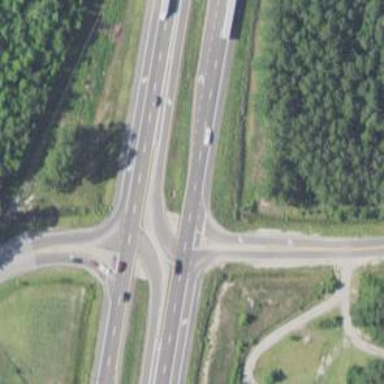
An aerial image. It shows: This image shows trunk highway that functions as expressway.